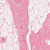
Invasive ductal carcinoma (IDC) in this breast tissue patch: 0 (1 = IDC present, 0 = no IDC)